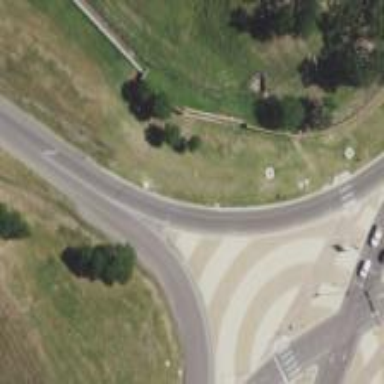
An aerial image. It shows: Trunk link highway at double diverging diamond interchange (DDI) junction.